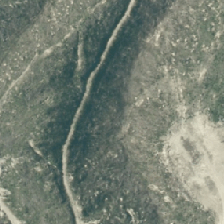
Land cover: harvested_forest